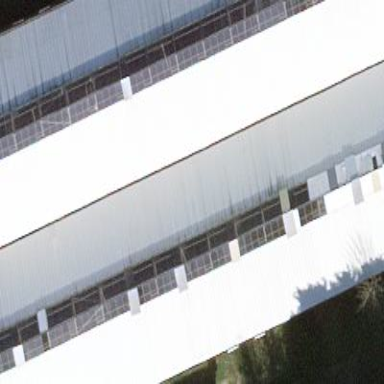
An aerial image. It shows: Greenhouse.